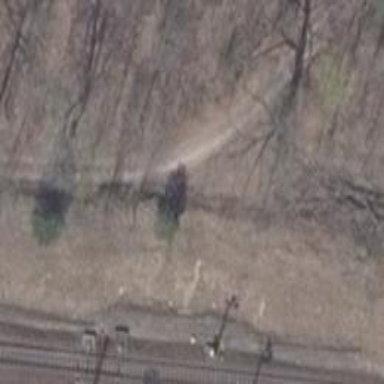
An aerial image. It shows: Compacted track with grade 4 tracktype.